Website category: sports
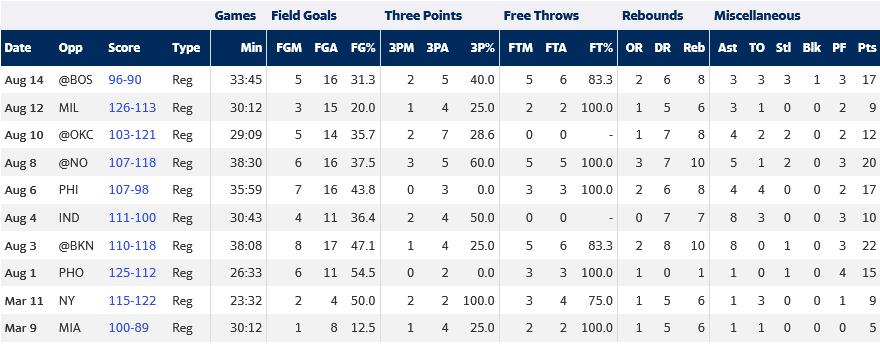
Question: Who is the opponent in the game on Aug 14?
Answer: BOS

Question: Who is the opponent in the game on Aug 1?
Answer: PHO

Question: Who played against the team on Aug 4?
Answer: IND

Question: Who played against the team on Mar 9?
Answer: MIA

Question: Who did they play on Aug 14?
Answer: BOS

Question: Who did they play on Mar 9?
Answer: MIA

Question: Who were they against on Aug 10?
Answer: OKC

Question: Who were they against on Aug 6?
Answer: PHI

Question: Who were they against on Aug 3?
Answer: BKN

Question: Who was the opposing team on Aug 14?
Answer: BOS

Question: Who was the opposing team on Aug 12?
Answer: MIL

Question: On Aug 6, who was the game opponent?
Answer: PHI

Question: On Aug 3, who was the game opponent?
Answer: BKN

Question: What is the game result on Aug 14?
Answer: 96-90

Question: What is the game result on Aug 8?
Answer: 107-118

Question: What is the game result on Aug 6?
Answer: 107-98

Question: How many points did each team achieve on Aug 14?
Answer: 96-90

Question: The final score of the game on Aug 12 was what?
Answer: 126-113

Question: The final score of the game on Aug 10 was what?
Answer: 103-121

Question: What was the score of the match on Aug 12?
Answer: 126-113

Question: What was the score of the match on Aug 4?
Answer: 111-100

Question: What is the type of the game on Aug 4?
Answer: Reg

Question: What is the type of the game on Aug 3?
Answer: Reg

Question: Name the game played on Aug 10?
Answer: Reg

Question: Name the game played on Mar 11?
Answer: Reg

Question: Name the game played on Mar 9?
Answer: Reg

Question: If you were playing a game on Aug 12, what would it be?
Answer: Reg

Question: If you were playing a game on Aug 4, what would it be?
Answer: Reg

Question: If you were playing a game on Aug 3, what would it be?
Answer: Reg

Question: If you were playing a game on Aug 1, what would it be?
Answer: Reg

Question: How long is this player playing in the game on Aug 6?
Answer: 35:59

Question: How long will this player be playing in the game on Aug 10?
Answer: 29:09

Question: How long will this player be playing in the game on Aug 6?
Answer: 35:59

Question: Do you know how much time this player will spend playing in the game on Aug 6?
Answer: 35:59

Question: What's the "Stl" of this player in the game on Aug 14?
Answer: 3

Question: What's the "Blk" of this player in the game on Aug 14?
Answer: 1

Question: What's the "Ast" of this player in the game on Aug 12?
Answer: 3

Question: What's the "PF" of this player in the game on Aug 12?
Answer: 2

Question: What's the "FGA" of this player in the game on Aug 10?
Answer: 14

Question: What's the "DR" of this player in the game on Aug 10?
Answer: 7

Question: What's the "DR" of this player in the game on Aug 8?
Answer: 7

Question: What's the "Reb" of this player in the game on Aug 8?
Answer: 10

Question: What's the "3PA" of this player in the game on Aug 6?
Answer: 3

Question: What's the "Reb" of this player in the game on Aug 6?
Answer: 8

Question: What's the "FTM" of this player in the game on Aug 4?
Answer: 0

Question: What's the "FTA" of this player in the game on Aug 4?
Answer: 0

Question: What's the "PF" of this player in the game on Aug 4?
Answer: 3

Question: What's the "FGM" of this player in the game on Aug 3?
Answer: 8

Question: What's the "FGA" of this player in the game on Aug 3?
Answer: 17

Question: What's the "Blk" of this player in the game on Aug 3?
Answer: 0

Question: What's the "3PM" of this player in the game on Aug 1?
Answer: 0

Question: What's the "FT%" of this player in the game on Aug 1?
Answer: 100.0

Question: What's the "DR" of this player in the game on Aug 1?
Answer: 0

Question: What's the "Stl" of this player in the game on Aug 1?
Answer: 1

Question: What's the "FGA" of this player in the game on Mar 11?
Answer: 4

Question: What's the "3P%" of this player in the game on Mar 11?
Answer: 100.0

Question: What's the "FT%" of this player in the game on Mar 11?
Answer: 75.0

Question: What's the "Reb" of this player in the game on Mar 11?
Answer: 6

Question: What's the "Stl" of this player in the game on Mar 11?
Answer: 0

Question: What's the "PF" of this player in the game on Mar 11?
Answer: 1

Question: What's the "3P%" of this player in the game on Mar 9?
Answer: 25.0

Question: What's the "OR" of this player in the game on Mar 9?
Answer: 1

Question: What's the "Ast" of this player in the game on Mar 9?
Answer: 1

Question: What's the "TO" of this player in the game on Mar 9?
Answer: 1